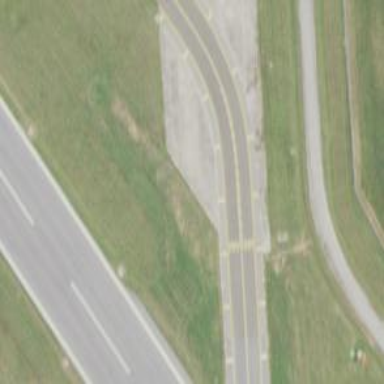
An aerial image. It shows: View of taxiway at the airport.